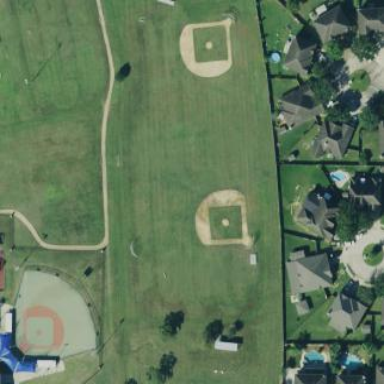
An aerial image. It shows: Baseball pitch for leisure and sports activities.